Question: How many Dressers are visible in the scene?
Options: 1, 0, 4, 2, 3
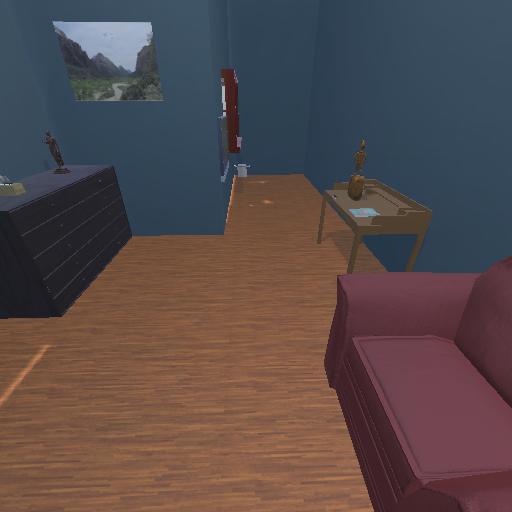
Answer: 1